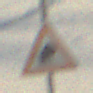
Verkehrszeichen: UnzureichendesLichtraumprofil
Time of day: MorningAfternoon
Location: Outdoor (Suburban)
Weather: PartlyCloudy
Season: NotSpecified
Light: Natural